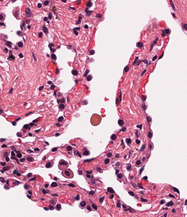
Tumor epithelial tissue: no
Tumor-associated stroma tissue: no
Normal tissue: yes